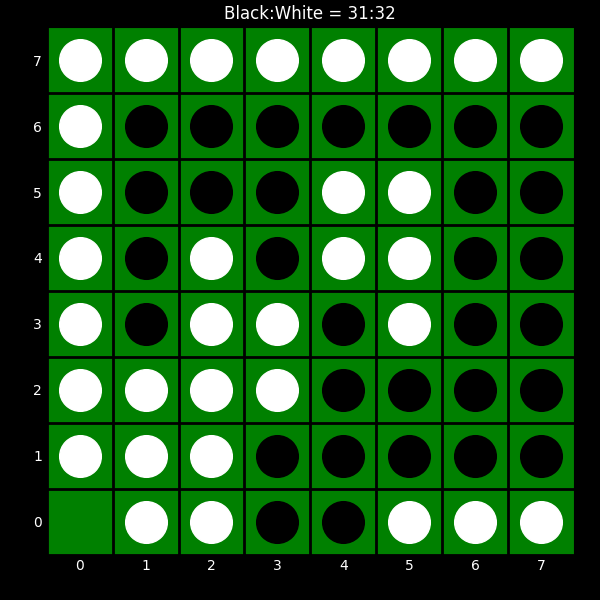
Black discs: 31
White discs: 32